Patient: sex F, age 39
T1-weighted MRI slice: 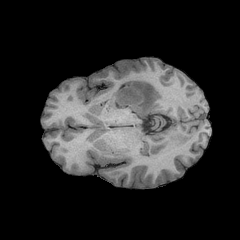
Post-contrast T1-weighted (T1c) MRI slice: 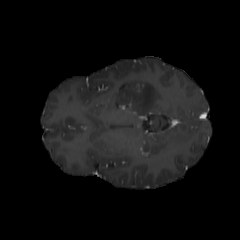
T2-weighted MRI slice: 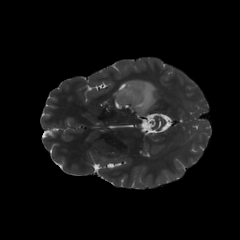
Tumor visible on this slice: yes
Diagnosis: Astrocytoma, IDH-mutant
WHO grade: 4